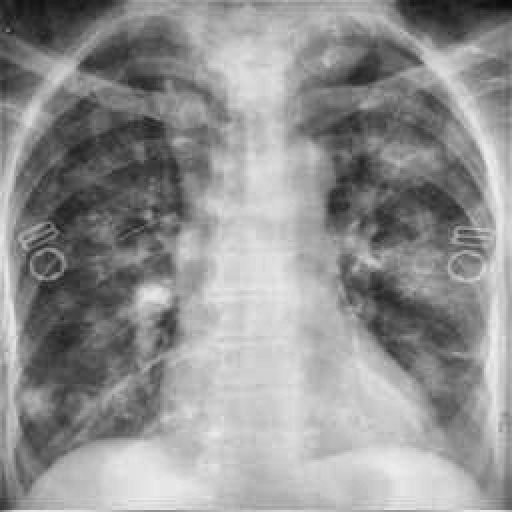
Finding: TUBERCULOSIS